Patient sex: F
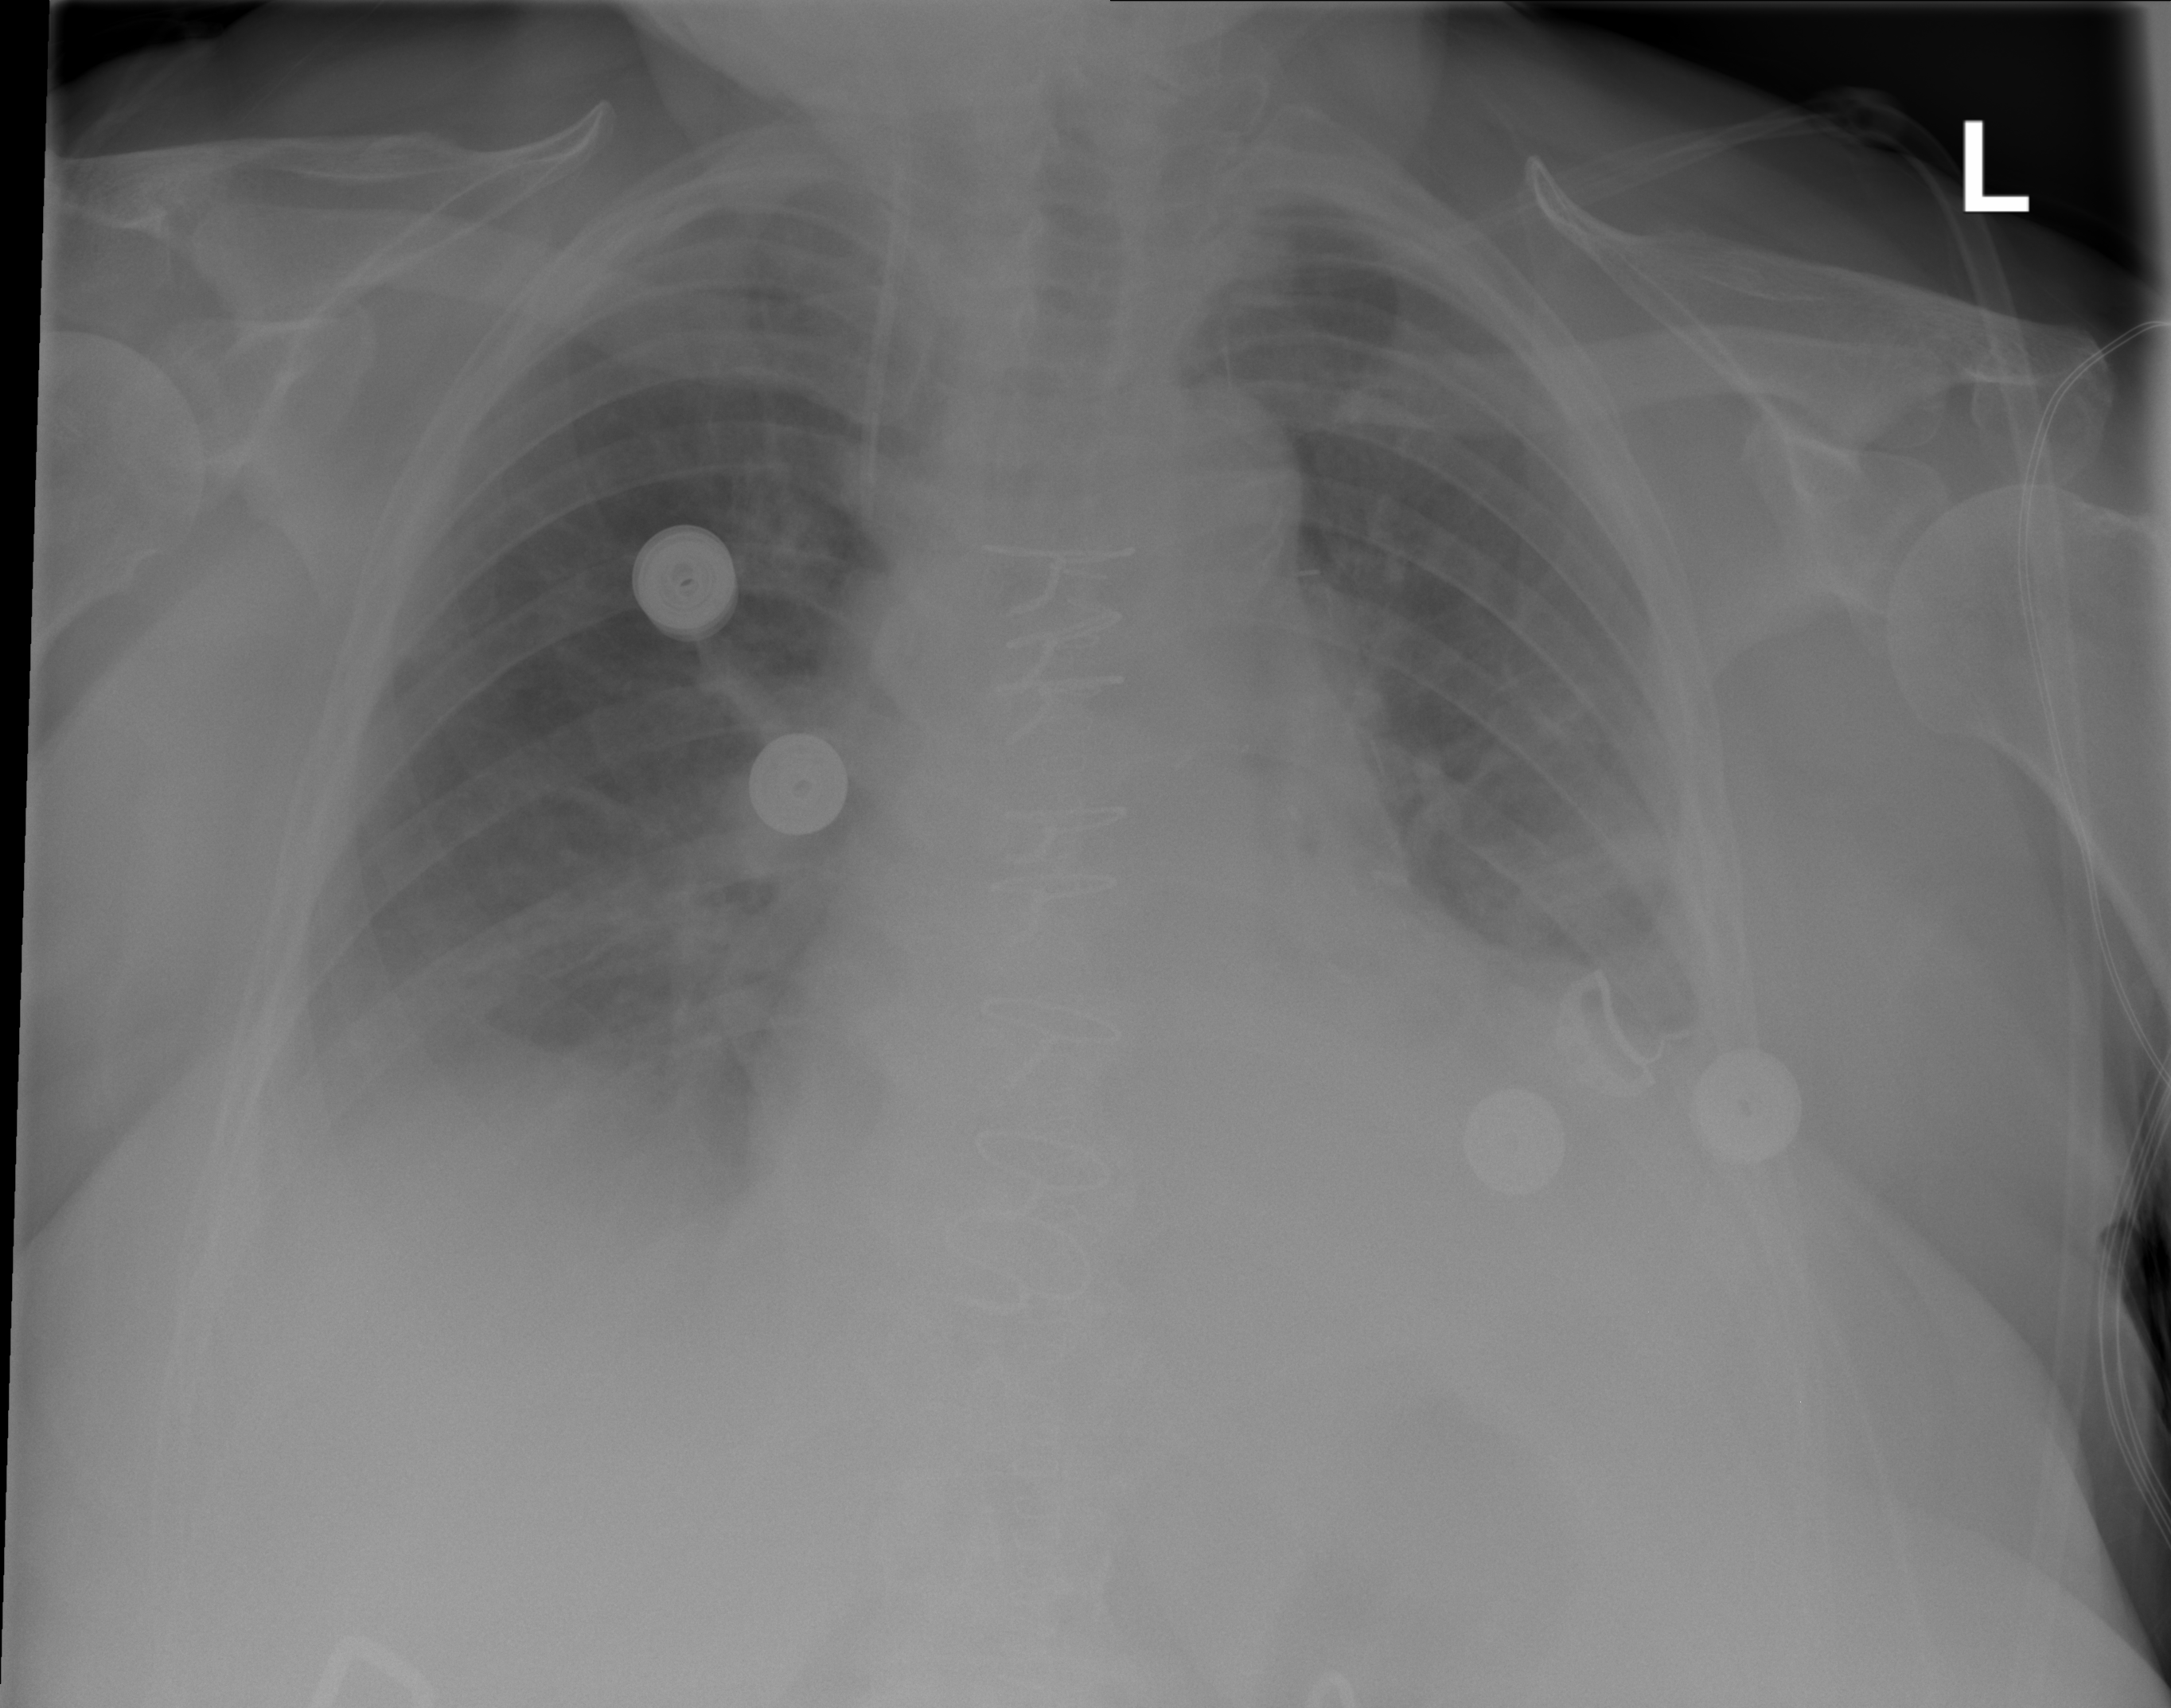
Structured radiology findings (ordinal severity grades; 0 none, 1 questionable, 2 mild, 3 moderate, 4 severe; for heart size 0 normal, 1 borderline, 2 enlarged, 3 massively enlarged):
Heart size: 2
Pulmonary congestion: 2
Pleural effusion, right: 2
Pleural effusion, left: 2
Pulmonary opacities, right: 0
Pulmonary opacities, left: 0
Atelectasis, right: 0
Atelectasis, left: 2